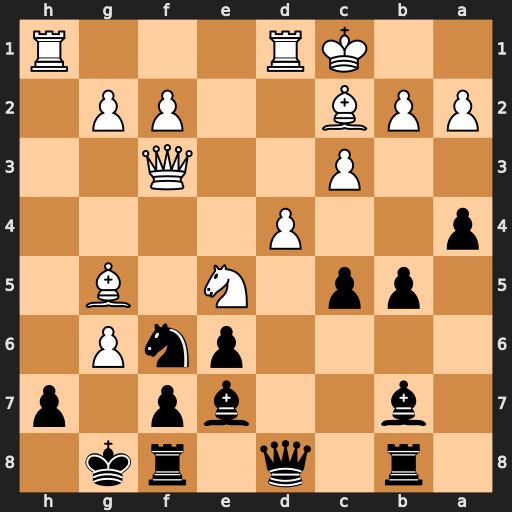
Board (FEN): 1r1q1rk1/1b2bp1p/4pnP1/1pp1N1B1/p2P4/2P2Q2/PPB2PP1/2KR3R
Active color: b
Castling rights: -
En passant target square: -
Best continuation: Bxf3 gxf7+ Rxf7